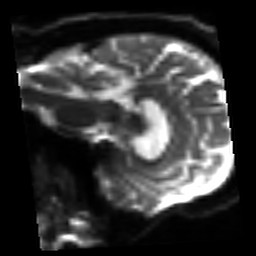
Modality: sbref
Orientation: sagittal
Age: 58
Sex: male
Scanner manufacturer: siemens
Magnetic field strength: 3 T
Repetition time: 3.2 s
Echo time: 0.081 s